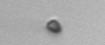
Label: nanoplankton_mix